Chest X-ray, PA view. Patient: 63 years old, sex F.
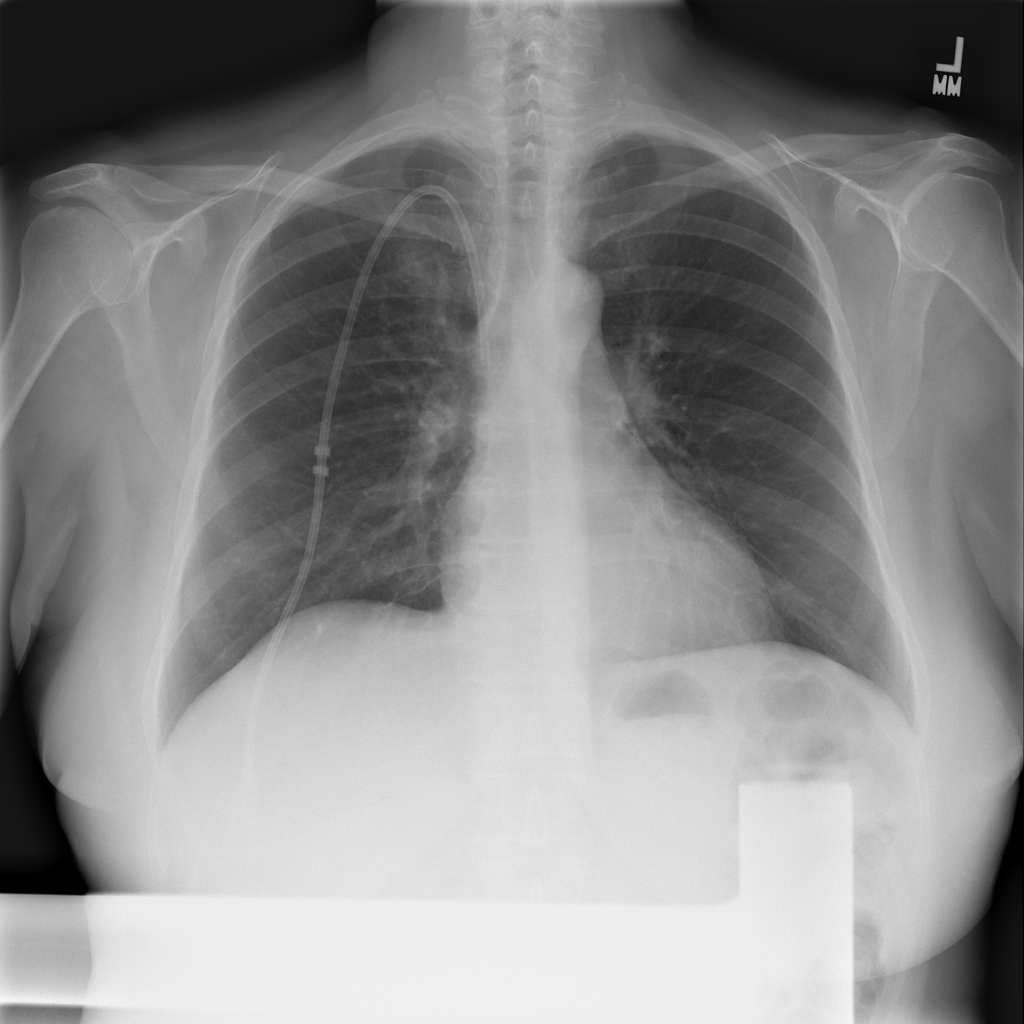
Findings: No Finding